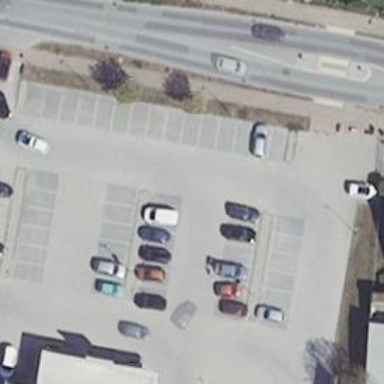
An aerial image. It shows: Parking aisle designated as service road.